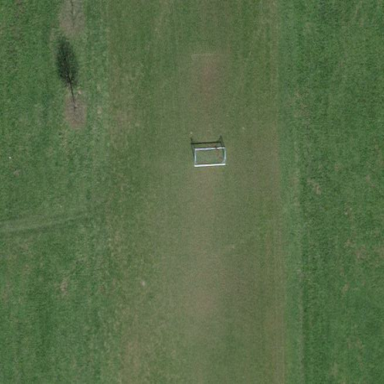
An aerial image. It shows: Soccer pitch for leisure land activities.